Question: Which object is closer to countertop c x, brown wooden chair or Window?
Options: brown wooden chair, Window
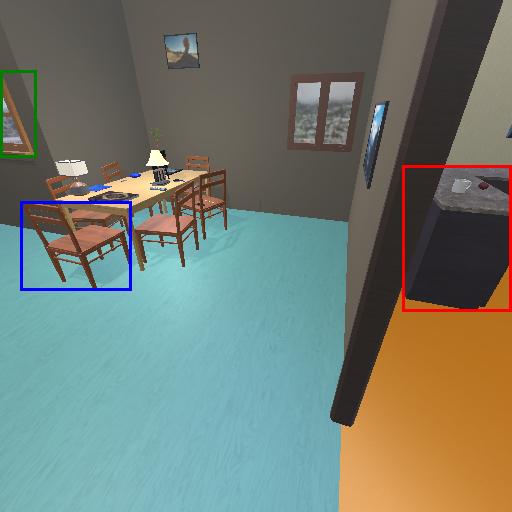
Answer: brown wooden chair